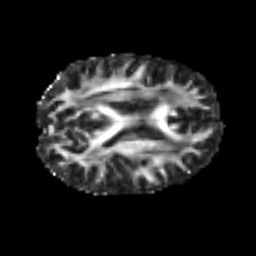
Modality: FA
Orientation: axial
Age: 50
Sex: female
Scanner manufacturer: siemens
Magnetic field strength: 3 T
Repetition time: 4.999 s
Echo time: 0.07946 s